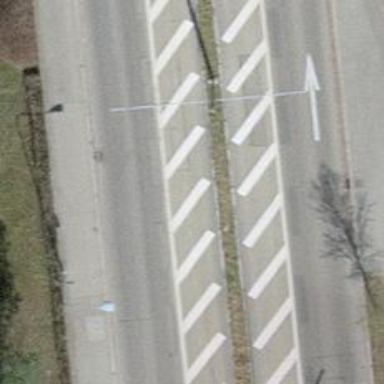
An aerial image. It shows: Tertiary road with asphalt surface and sidewalks on both sides. The road has trolley wires.